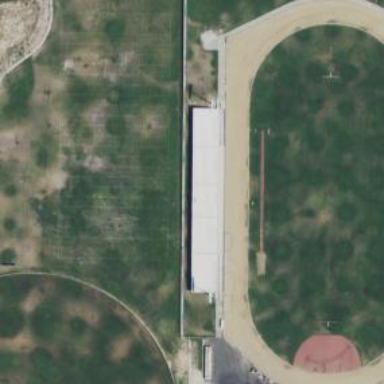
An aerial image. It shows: American football pitch.